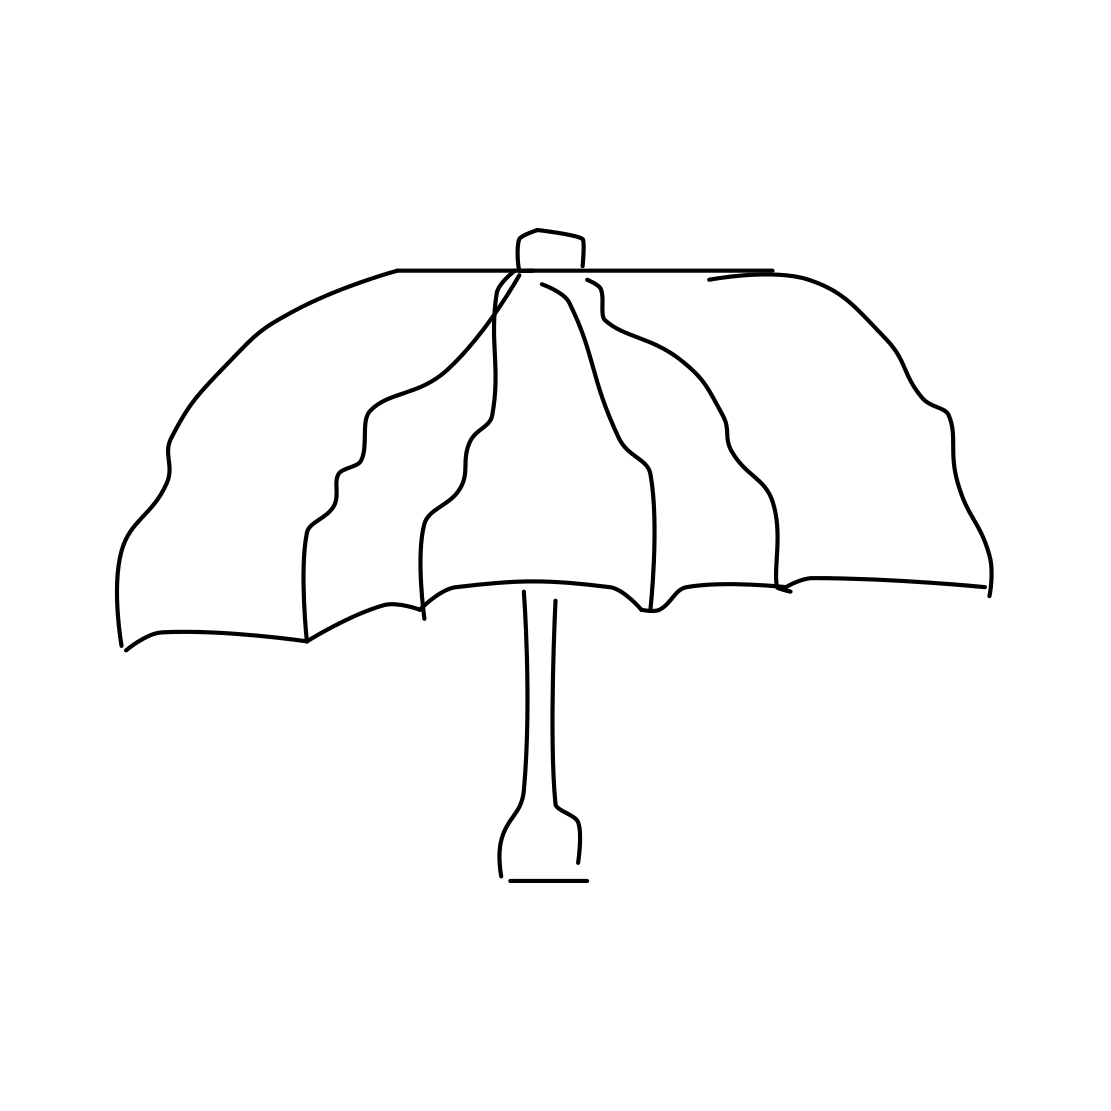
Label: umbrella